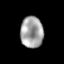
Tissue: lung
Cell type: Others
Senescence score: 0.175
Nuclear area (px): 699
Mean DAPI intensity: 162.94